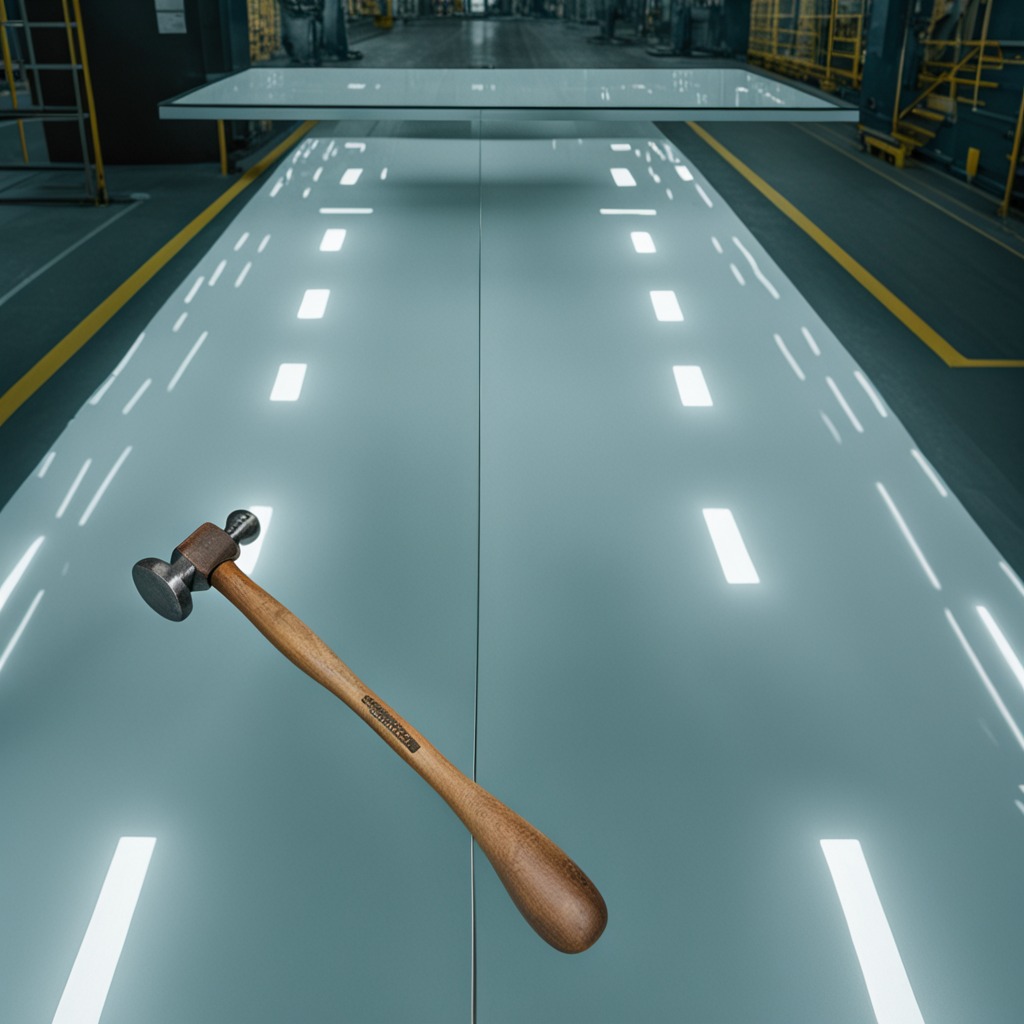
A hammer lying on the table.